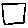
Label: square